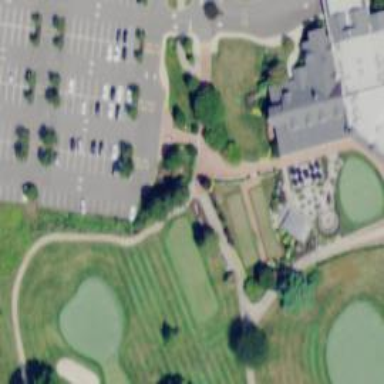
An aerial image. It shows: Path used for both walking and golf.